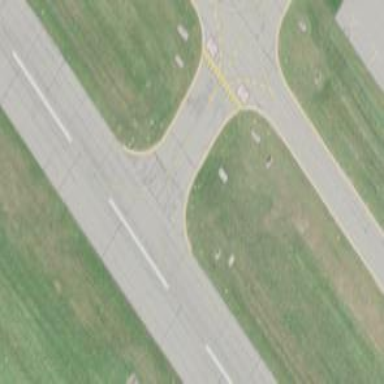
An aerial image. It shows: View of taxiway at the airport.